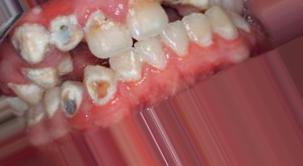
Condition: Caries